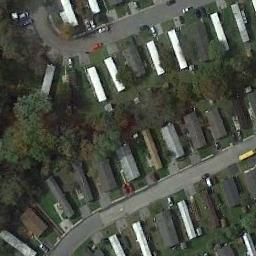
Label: mobile_home_park